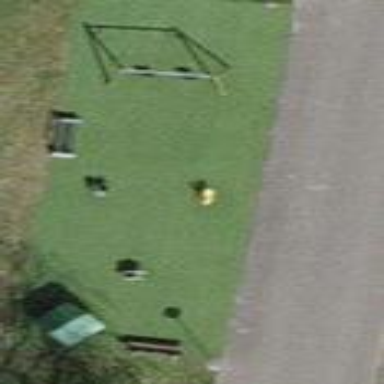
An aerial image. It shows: Playground area for leisure activities on the land.